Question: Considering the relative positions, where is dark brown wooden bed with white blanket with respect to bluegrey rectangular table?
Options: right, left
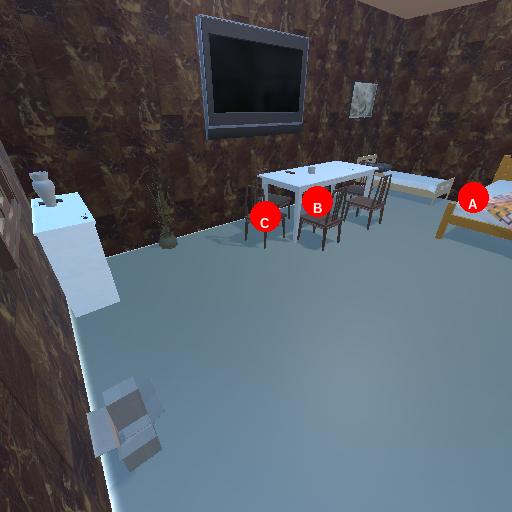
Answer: right